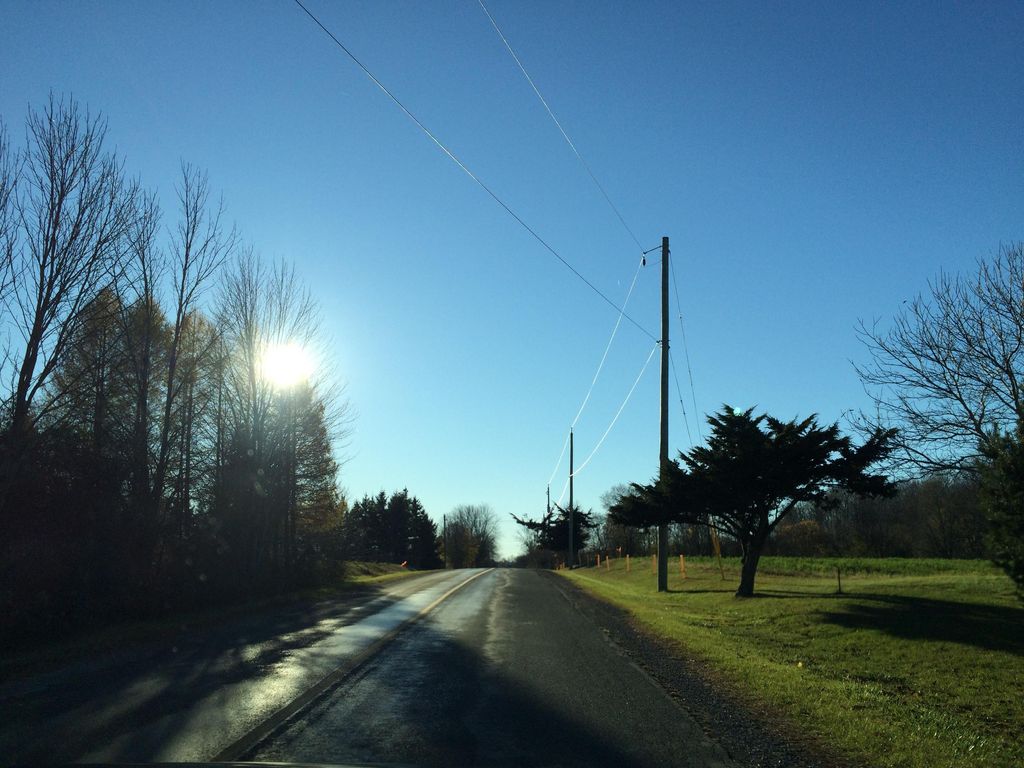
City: kitchener-waterloo